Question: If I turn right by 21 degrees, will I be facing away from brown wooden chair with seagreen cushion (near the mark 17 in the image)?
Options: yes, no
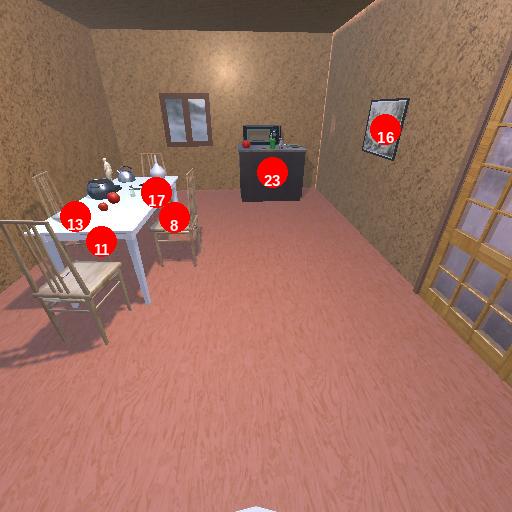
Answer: yes